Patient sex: F
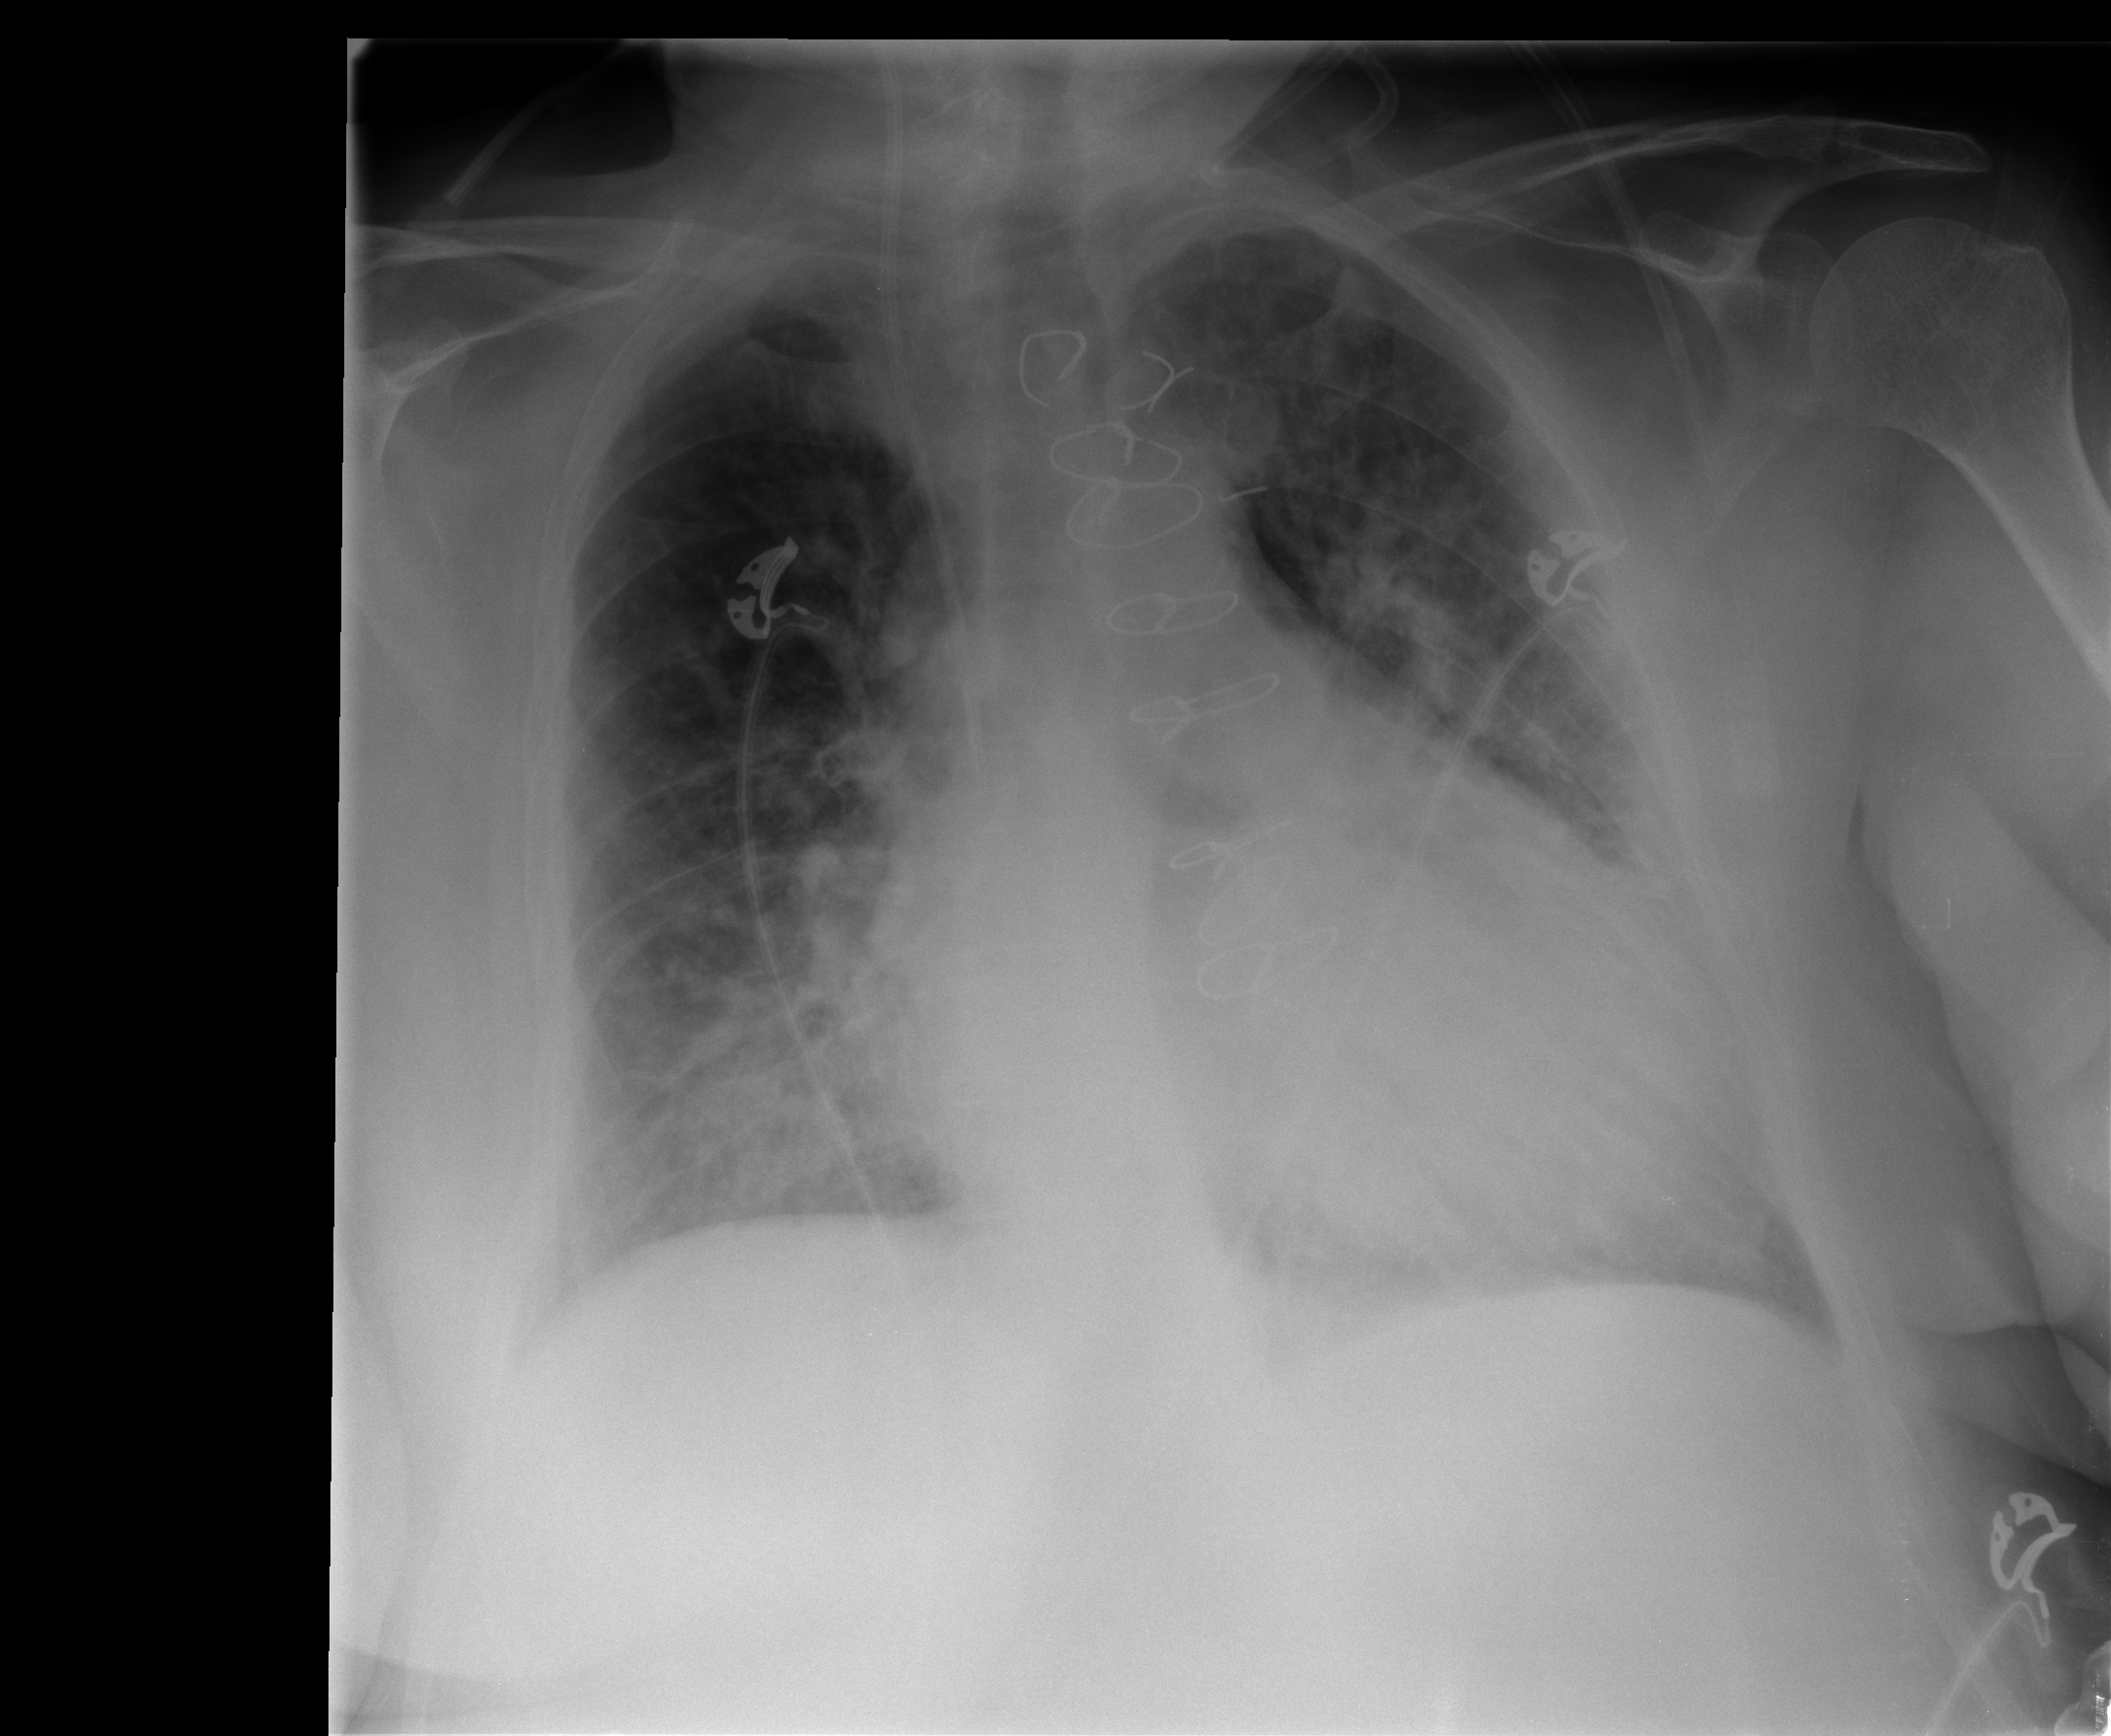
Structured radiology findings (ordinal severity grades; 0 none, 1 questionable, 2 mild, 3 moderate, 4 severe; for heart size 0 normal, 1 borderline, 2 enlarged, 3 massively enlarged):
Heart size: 3
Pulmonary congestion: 3
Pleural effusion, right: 1
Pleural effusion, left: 1
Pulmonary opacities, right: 2
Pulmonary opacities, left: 2
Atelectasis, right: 0
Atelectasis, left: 0